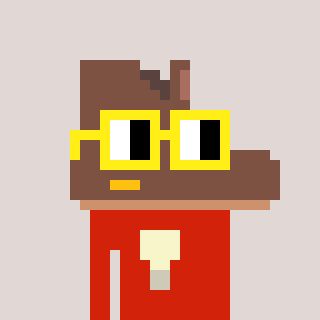
a pixel art character with square yellow glasses, a boot-shaped head and a red-colored body on a warm background